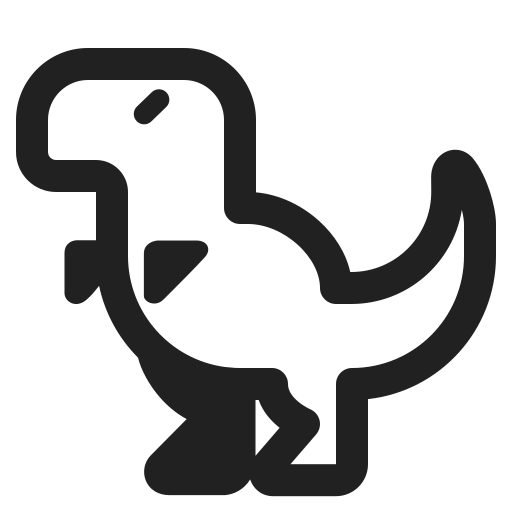
t rex high contrast